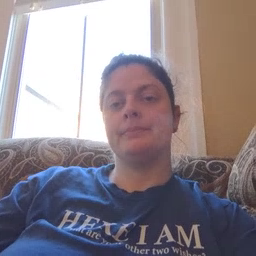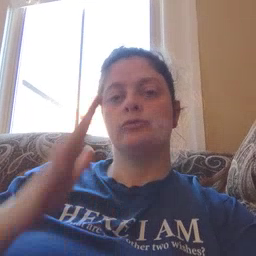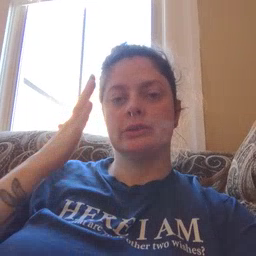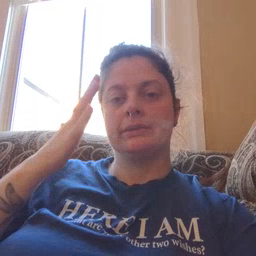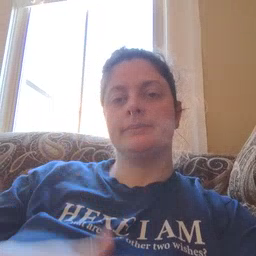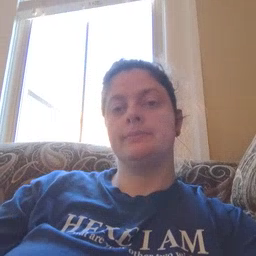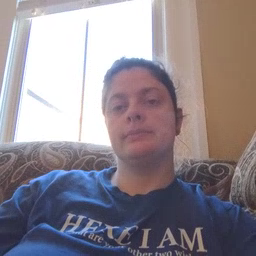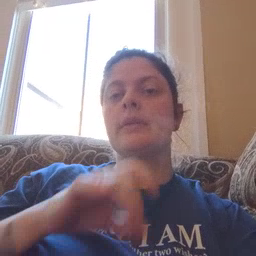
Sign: tree